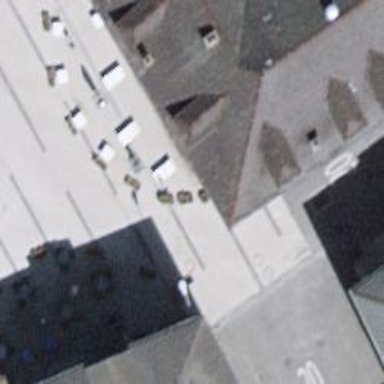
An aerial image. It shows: Living street.